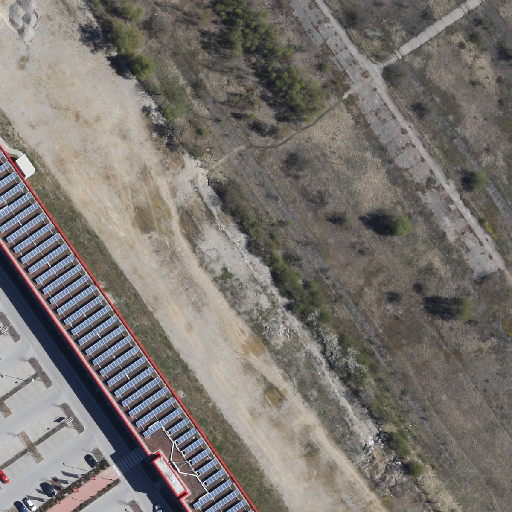
Referring expression: road